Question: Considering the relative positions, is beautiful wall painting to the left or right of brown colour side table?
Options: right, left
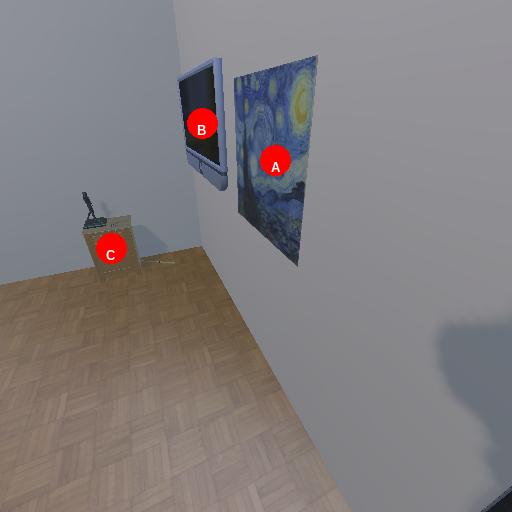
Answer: right